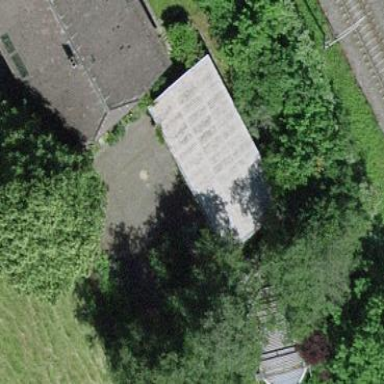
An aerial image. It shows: Garage building.